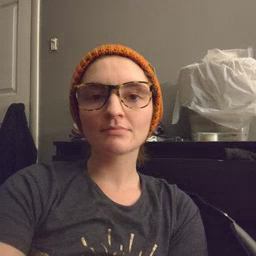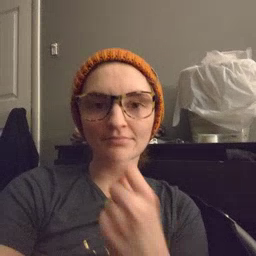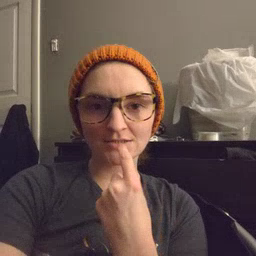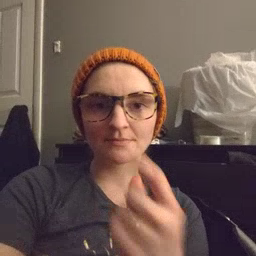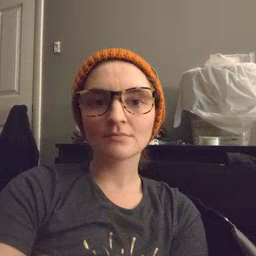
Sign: snack